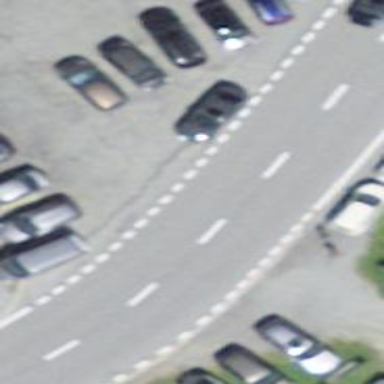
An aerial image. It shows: Road serving as parking aisle.